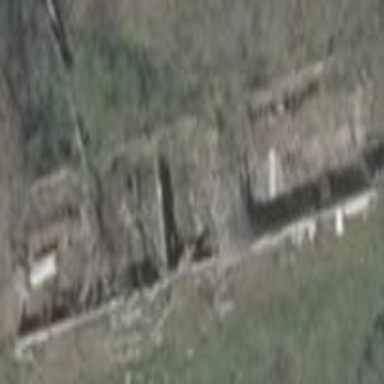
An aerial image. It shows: Ruins of building.